Interaction volume radius: 10 \u00c5
Interaction volume height: 30 \u00c5
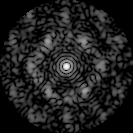
Disorder parameter: 0.6803